Interaction volume radius: 5 \u00c5
Interaction volume height: 10 \u00c5
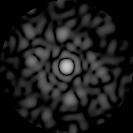
Disorder parameter: 0.7608